Field crop: maize
Growth stage: 2
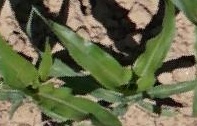
Species: maize